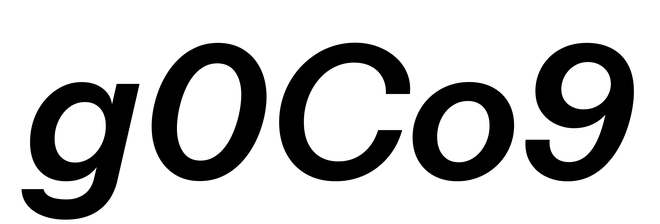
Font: InstrumentSans-Italic_SemiBold_Italic